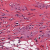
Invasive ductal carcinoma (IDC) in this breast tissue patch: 1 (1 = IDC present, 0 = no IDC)